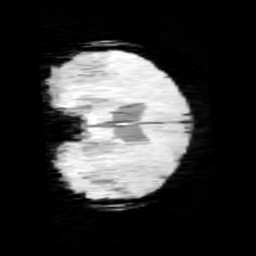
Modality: minIP
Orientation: coronal
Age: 9
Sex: female
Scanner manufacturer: siemens
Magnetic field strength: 3 T
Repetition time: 0.027 s
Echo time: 0.02 s